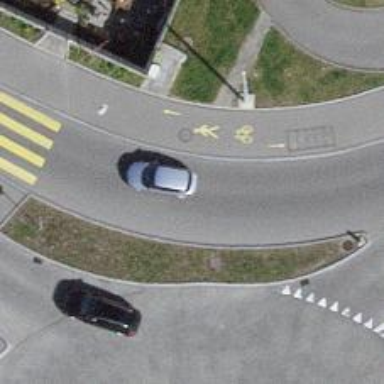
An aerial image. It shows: Asphalt road with primary link designation.